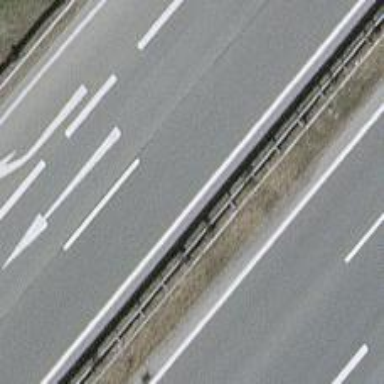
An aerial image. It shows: Asphalt motorway.